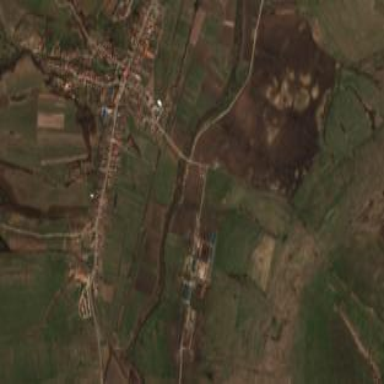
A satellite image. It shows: Residential area in village.